Field crop: maize
Growth stage: 2
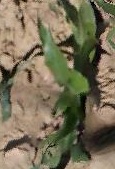
Species: maize